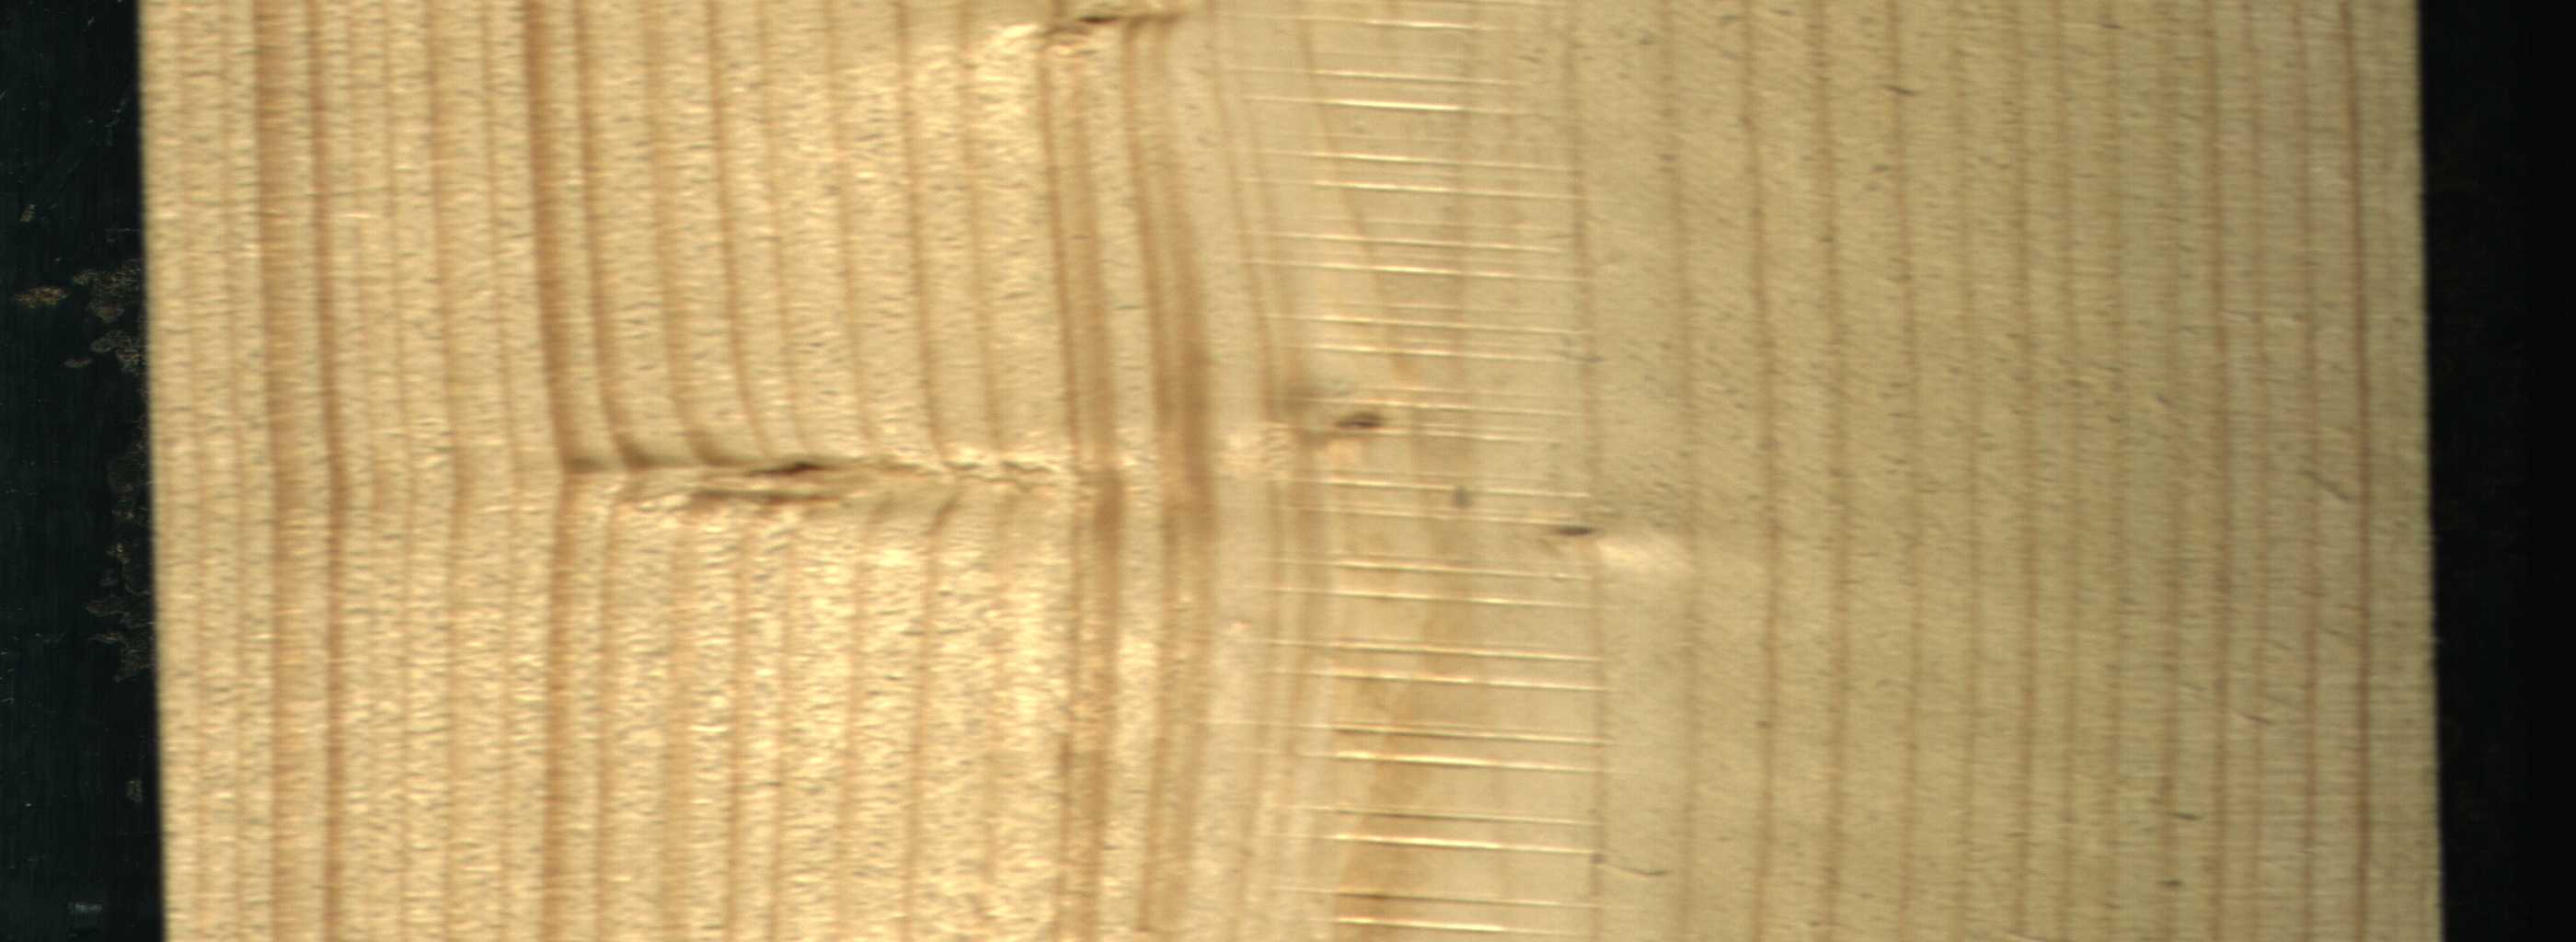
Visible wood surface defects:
Live_Knot